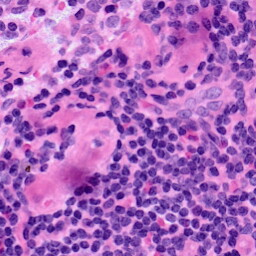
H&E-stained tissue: LymphNode